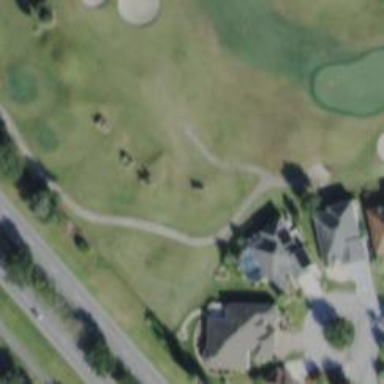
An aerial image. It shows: Path for golf carts.